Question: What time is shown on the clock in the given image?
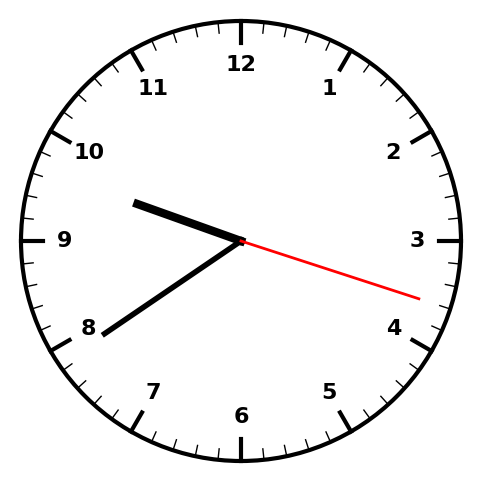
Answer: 09:39:18